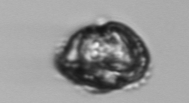
Label: Proterythropsis